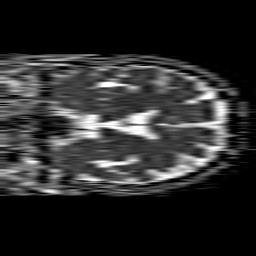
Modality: ADC
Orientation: coronal
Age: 74
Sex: male
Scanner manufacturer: philips
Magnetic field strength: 1.5 T
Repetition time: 4.6 s
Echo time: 0.09059 s